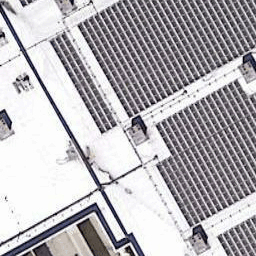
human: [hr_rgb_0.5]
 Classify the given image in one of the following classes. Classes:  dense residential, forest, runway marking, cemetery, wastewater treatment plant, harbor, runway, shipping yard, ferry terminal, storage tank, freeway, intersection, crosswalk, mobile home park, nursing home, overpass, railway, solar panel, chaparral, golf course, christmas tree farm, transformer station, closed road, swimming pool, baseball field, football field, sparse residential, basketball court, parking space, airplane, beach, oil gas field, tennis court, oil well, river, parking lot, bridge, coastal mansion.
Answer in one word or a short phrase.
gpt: solar panel